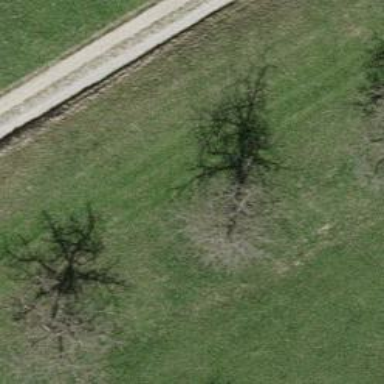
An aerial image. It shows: Beautiful tree in nature.